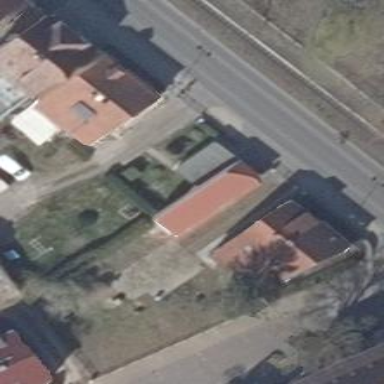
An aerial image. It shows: Group of garages.